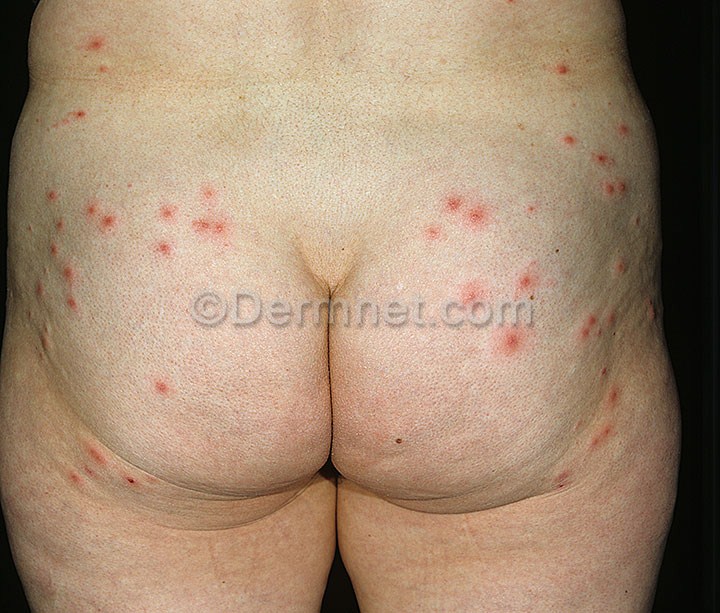
Disease: Cellulitis Impetigo and other Bacterial Infections